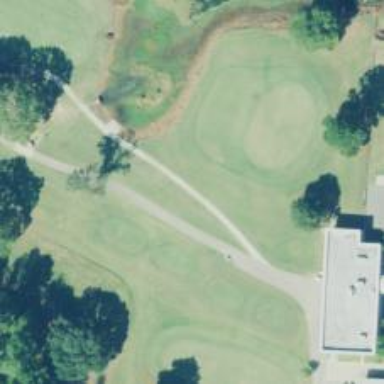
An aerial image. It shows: Path used for both walking and golf.